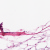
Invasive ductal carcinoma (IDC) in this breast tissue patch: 0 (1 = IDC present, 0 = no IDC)